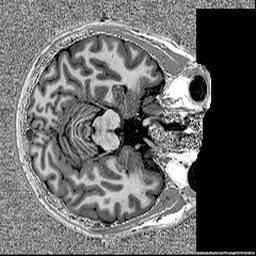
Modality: MP2RAGE
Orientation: axial
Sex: male